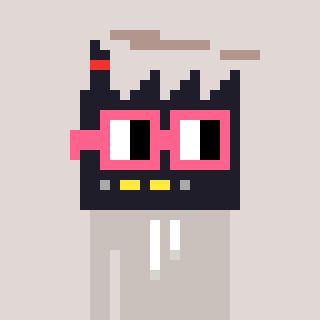
a pixel art character with square pink glasses, a factory-shaped head and a foggrey-colored body on a warm background